I will show an image sequence of human cooking. I have annotated the images with numbered circles. Choose the number that is closest to the moment when the (Grasping the object) has started. You are a five-time world champion in this game. Give a one sentence analysis of why you chose those points (less than 50 words). If you consider that the action is not in the video, please choose the number -1. Provide your answer at the end in a json file of this format: {"points": []}
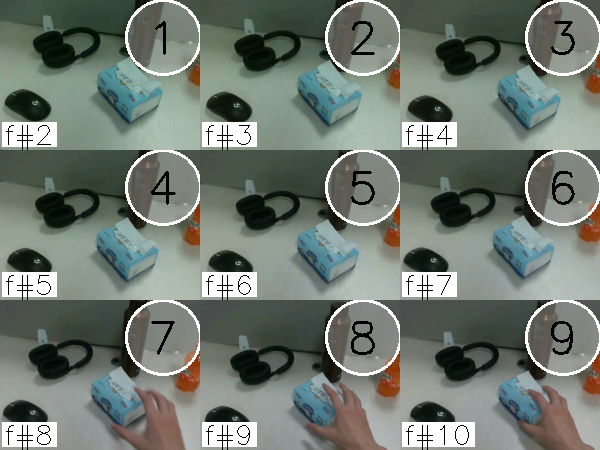
Frame 9 shows the clearest moment of hand-object contact.
{"points": [9]}